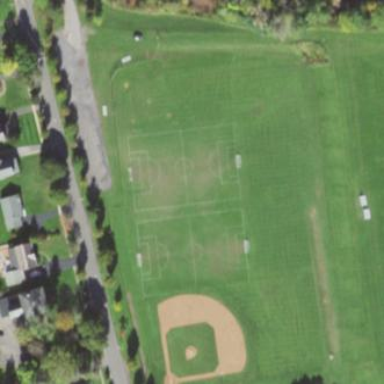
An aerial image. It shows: Baseball pitch for leisure and sports activities.